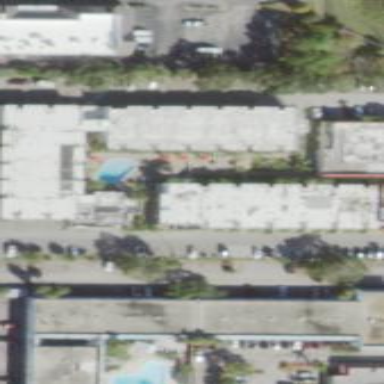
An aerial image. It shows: Hotel building.